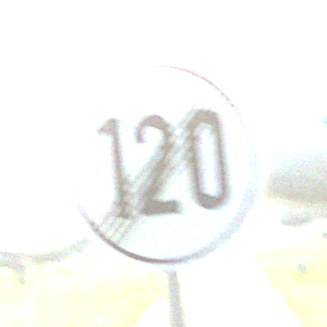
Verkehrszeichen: EndeGeschwindigkeit120
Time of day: SunriseSunset
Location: Outdoor (Special)
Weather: Clear
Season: NotSpecified
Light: Natural